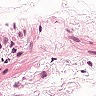
Metastatic tissue present: no